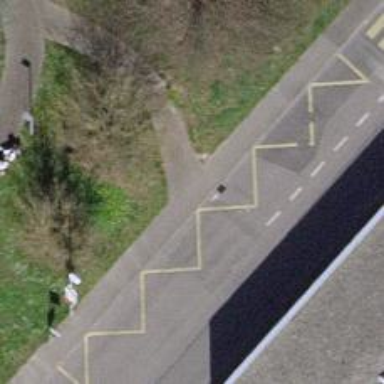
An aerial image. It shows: Asphalt sidewalk leading to platform for public transport.